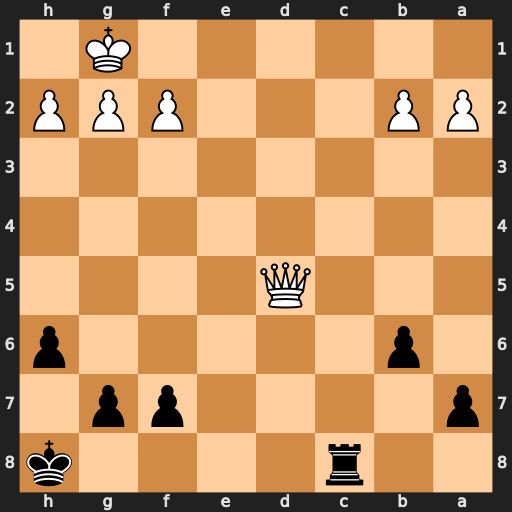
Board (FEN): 2r4k/p4pp1/1p5p/3Q4/8/8/PP3PPP/6K1
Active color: b
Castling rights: -
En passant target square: -
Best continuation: Rc1+ Qd1 Rxd1#